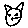
Label: cat